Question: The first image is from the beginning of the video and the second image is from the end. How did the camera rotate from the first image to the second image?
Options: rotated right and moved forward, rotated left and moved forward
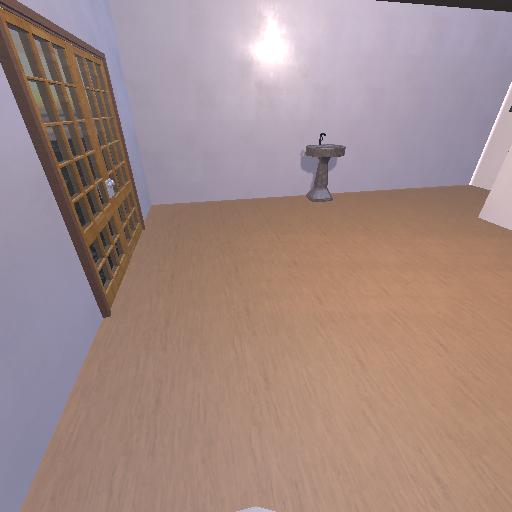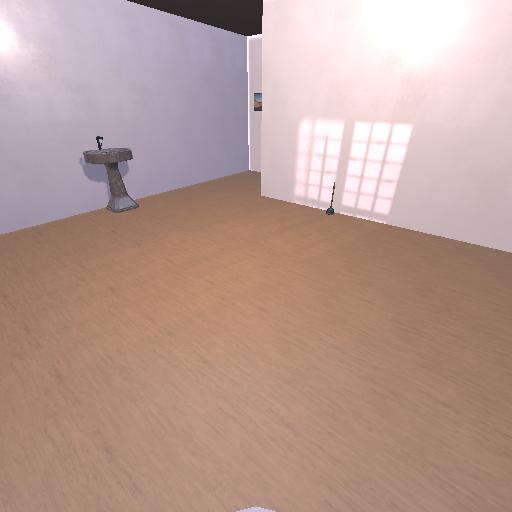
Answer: rotated right and moved forward